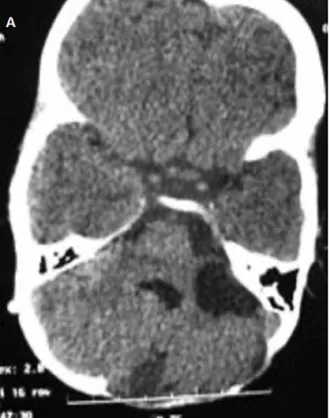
Cerebral CT scan.
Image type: radiology (ct)